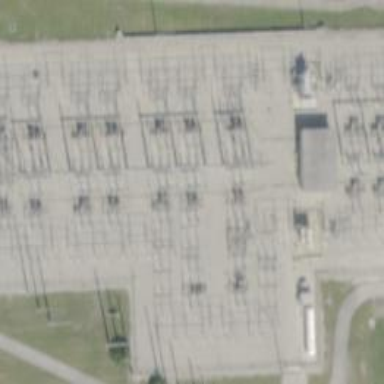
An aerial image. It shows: Switch used for power control.